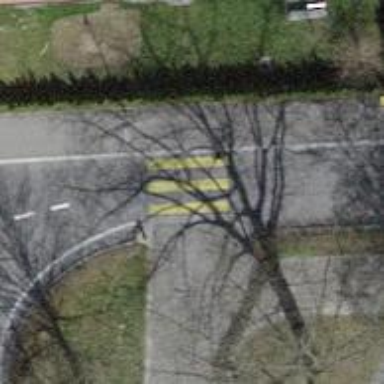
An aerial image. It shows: Uncontrolled zebra crossing with zebra markings.